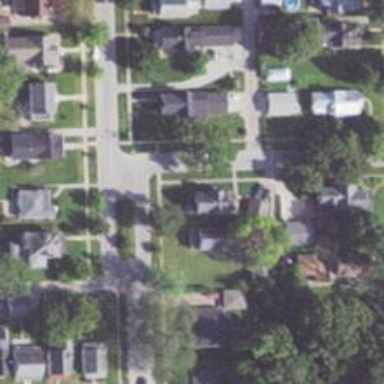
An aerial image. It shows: Alley classified as service road.